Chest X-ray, AP view. Patient: 28 years old, sex M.
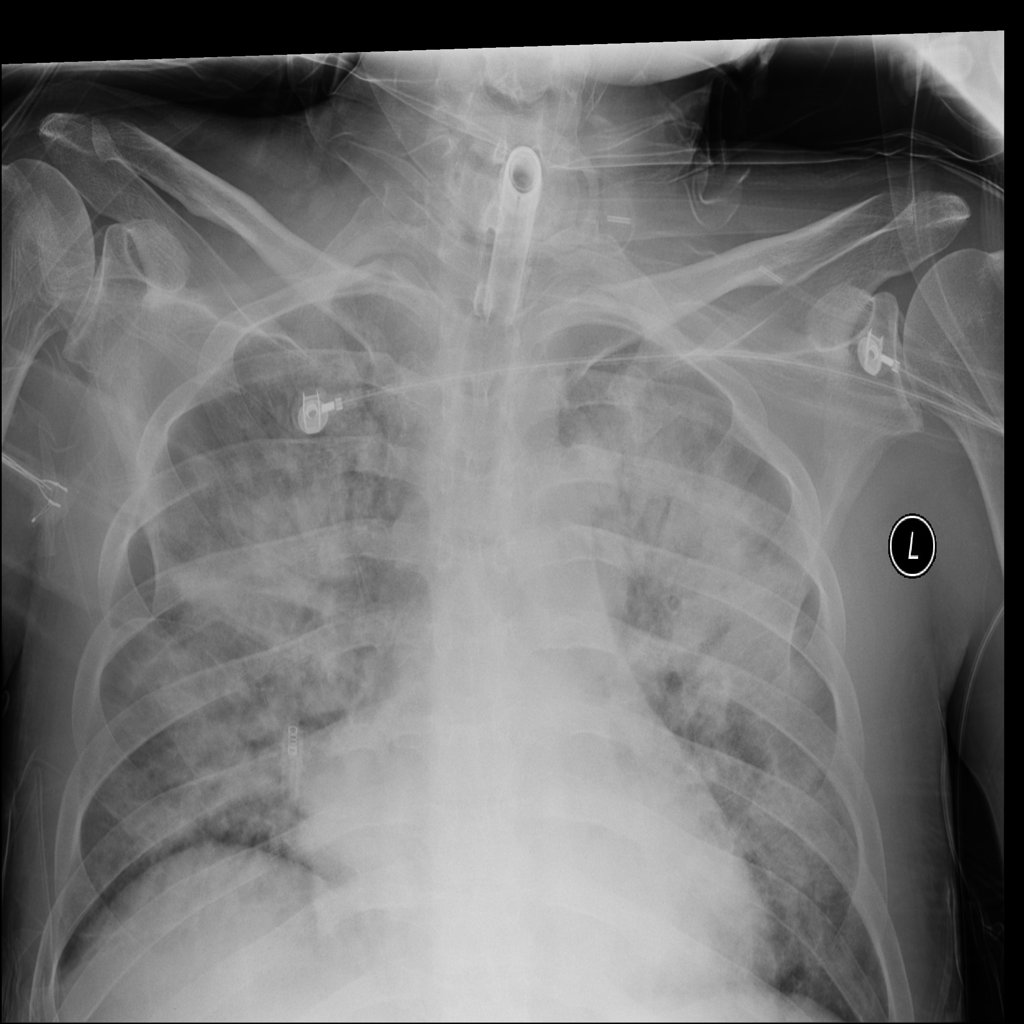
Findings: Infiltration